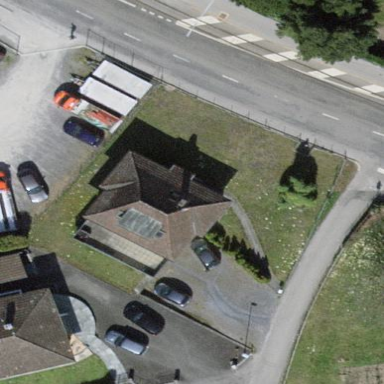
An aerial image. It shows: Detached building.